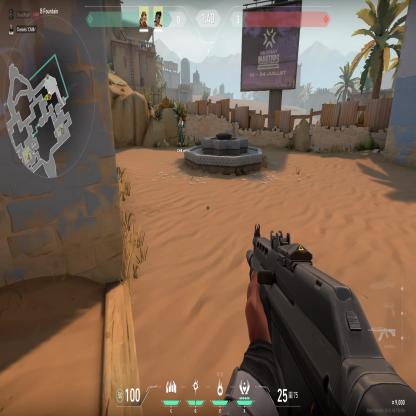
Label: teammate